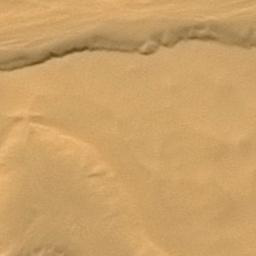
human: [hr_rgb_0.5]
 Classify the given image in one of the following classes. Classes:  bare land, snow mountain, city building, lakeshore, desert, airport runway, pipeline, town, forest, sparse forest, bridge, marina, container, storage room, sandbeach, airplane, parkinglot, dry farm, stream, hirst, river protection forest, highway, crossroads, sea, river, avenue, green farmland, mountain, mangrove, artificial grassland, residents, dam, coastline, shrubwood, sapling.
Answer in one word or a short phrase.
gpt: desert